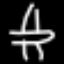
Label: airplane